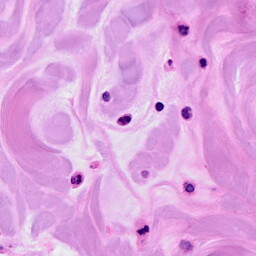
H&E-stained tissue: Breast